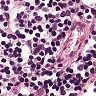
Metastatic tissue present: no